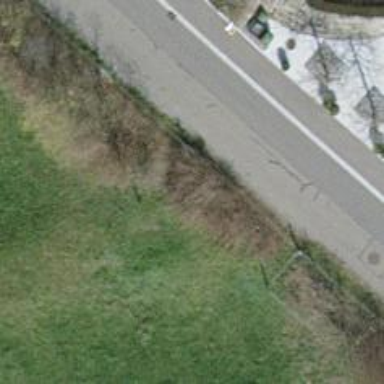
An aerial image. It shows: Hedge barrier.